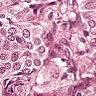
Metastatic tissue present: yes